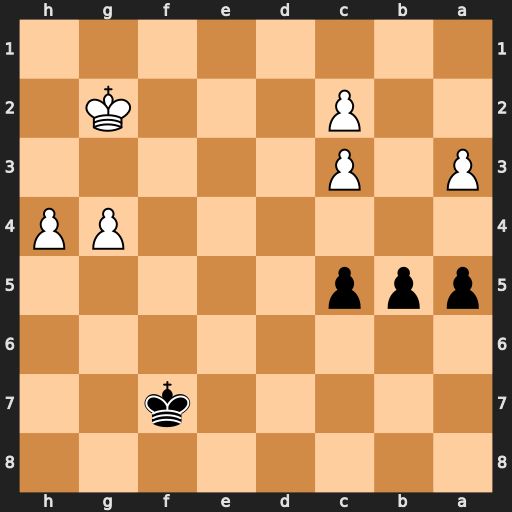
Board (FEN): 8/5k2/8/ppp5/6PP/P1P5/2P3K1/8
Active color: b
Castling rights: -
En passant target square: -
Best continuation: a4 c4 b4